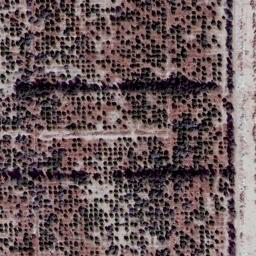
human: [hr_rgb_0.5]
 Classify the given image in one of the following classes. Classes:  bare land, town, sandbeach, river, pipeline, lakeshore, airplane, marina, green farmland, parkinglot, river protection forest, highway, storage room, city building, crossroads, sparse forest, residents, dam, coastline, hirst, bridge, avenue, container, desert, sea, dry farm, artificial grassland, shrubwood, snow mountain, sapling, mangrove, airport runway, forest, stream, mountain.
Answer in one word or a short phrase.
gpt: dry farm